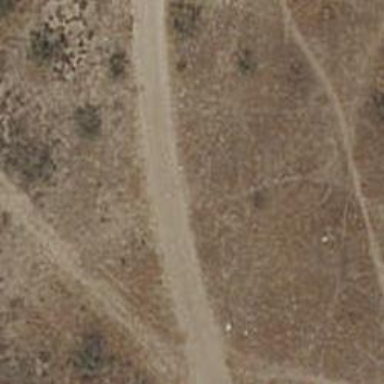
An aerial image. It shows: Dirt track road with grade 4 tracktype.